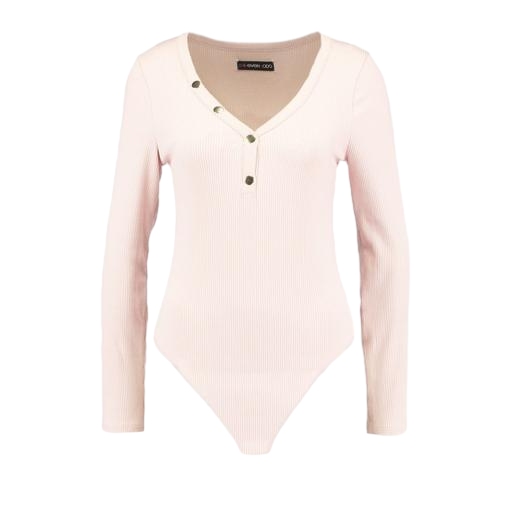
pink long-sleeve shirt, pink and long sleeves, pink long sleeved shirt, white background